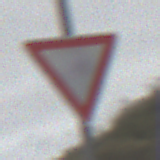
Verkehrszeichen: VorfahrtGewaehren
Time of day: Midday
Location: Outdoor (Nature)
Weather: Overcast
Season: NotSpecified
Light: Natural